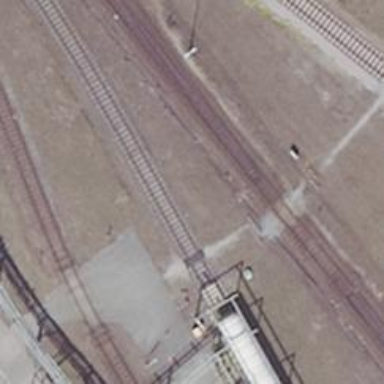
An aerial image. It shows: Railway yard used for servicing trains.